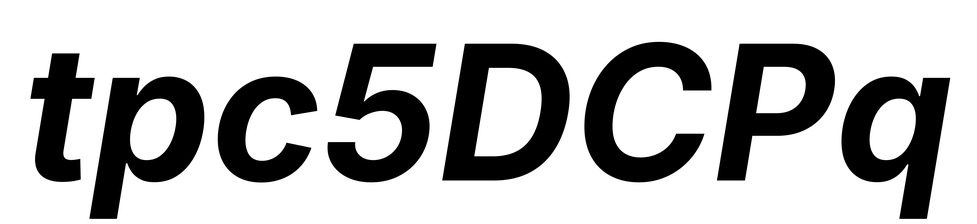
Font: Inter-Italic_Bold_Italic